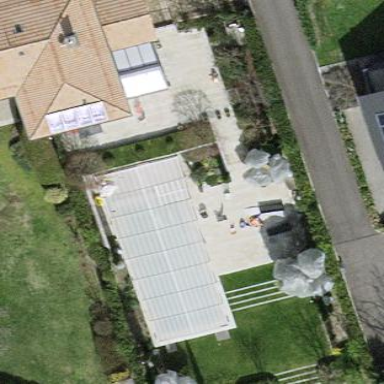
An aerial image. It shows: Garden enclosed by fence.